Question: Given the first 35 numbers in a 36-square grid, find the smallest positive integer such that all the numbers in the 36-square grid can be divided into two parts of 18 numbers + 18 numbers, where the sum of the two parts is equal.
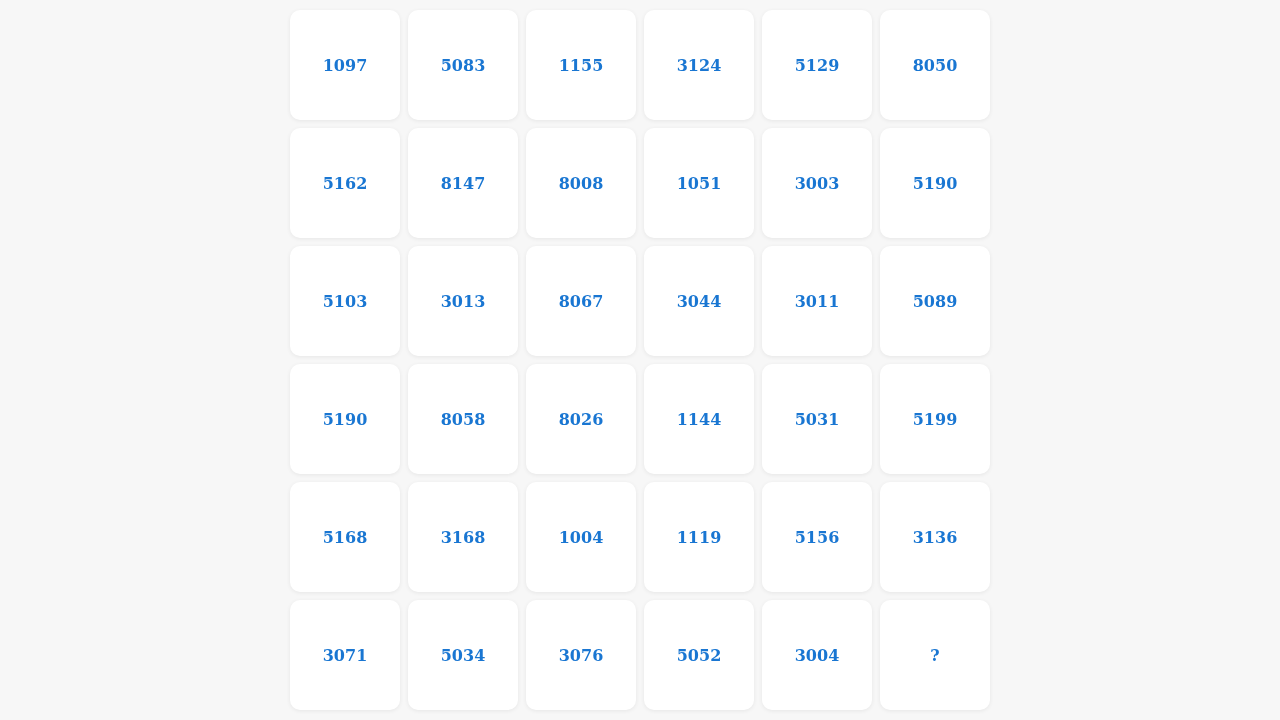
Answer: 0